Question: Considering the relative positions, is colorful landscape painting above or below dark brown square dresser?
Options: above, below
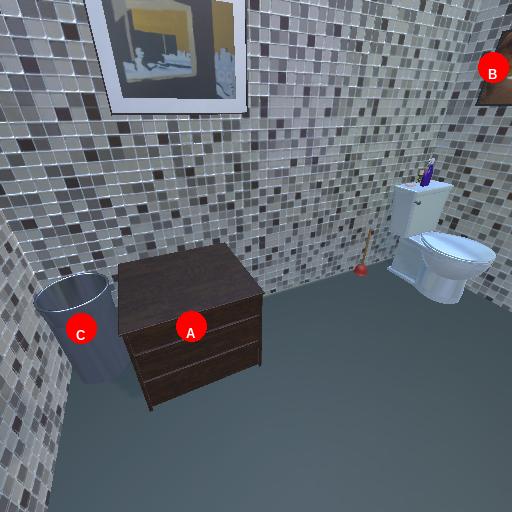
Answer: above